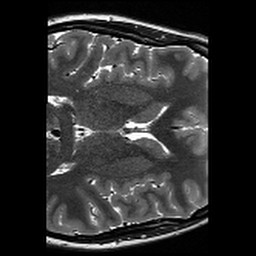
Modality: T2w
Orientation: axial
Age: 24
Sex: female
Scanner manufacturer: siemens
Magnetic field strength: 3 T
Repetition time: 13.15 s
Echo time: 0.082 s